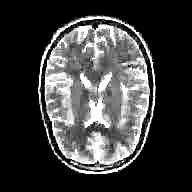
Label: notumor